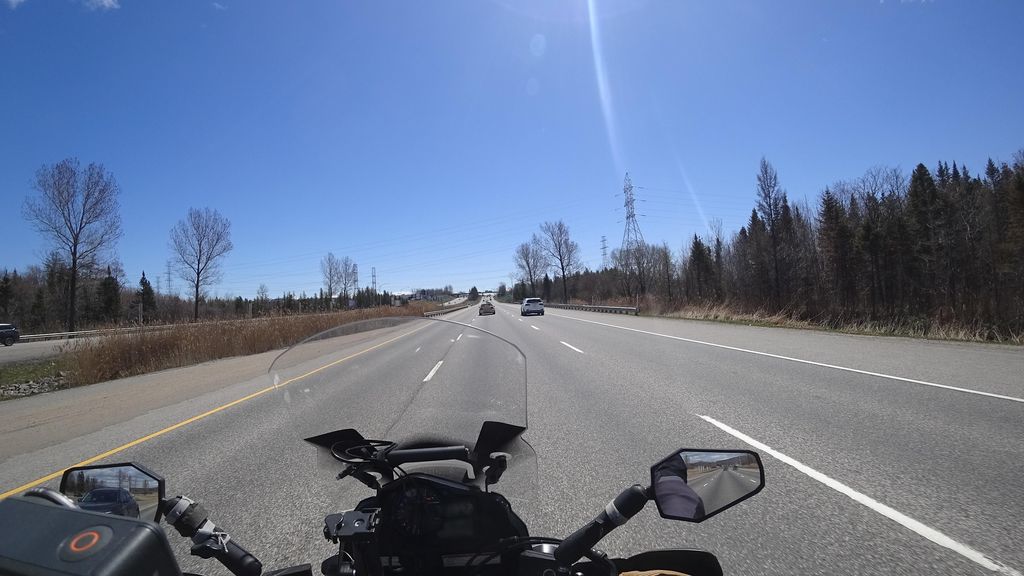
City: quebec_city